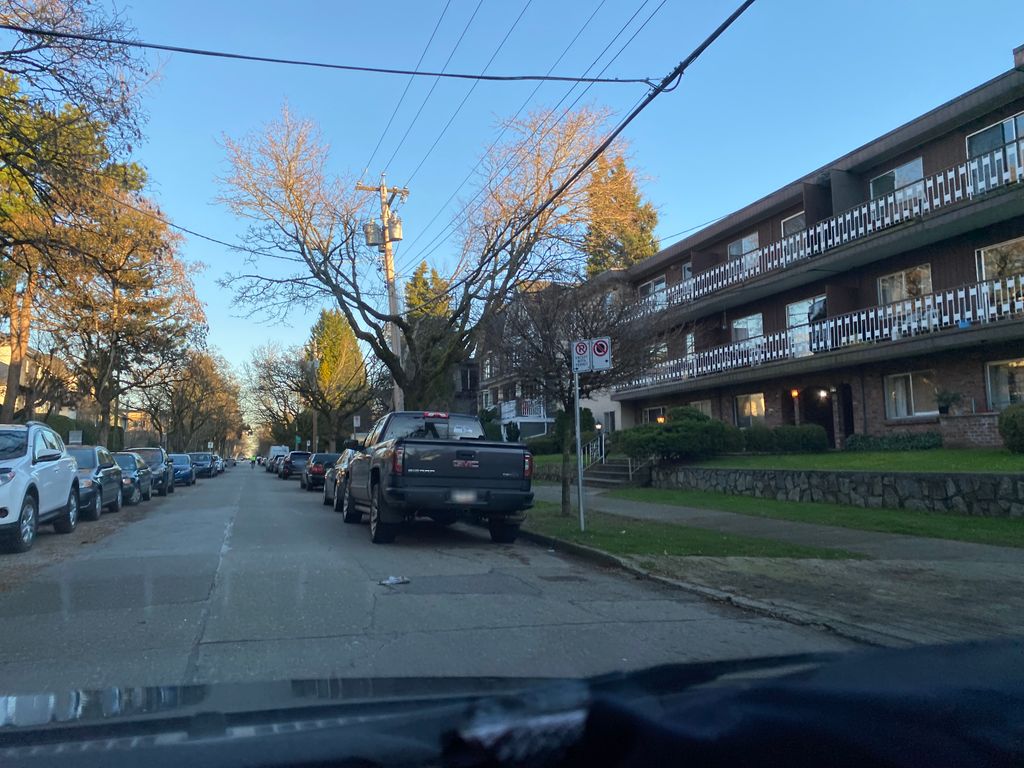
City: vancouver